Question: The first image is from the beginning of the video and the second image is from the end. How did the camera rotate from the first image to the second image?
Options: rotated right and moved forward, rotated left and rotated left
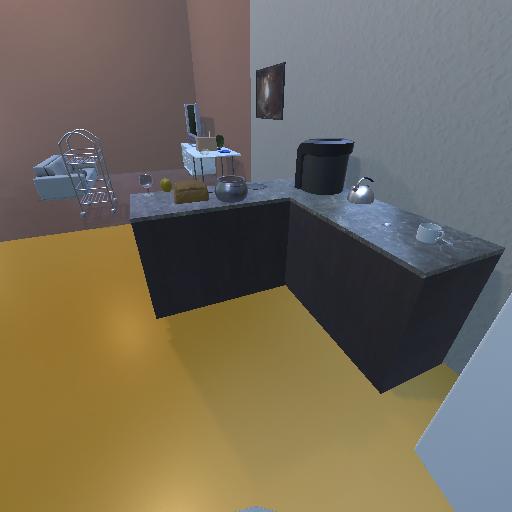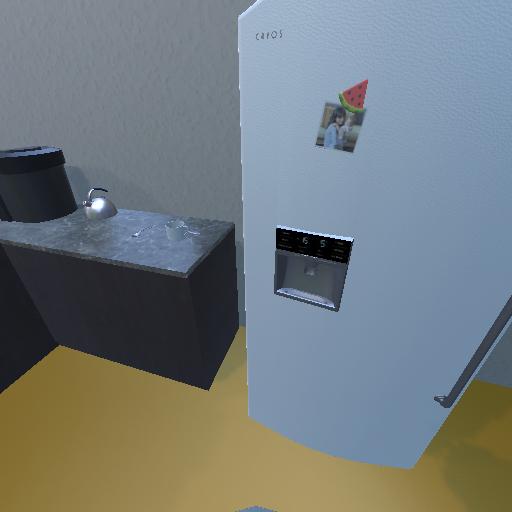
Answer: rotated right and moved forward